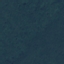
Land use / land cover class: Forest